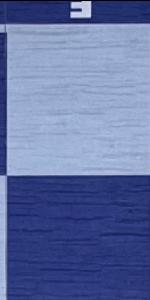
Label: Empty